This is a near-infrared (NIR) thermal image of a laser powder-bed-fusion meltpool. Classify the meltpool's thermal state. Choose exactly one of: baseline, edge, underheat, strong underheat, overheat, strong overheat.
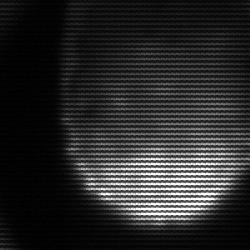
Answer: edge